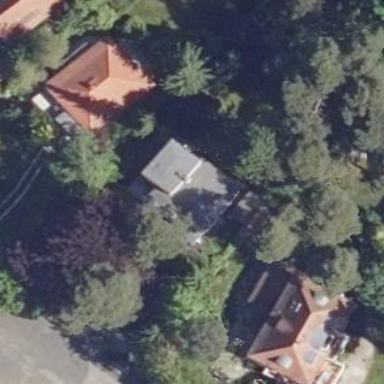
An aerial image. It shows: Detached building with flat roof.